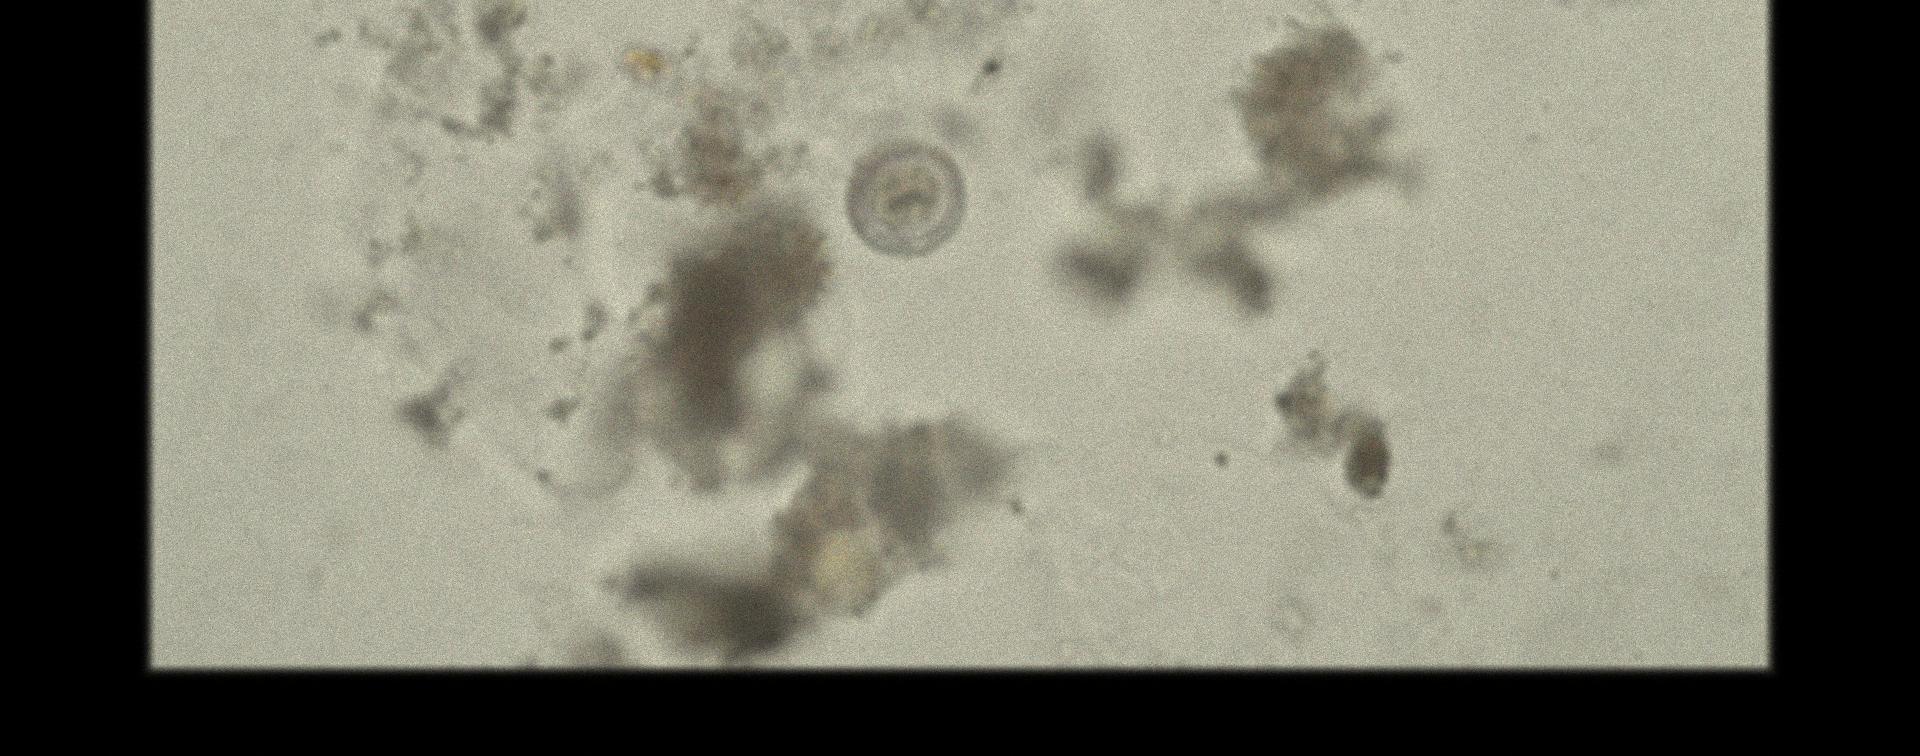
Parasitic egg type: Hymenolepis nana